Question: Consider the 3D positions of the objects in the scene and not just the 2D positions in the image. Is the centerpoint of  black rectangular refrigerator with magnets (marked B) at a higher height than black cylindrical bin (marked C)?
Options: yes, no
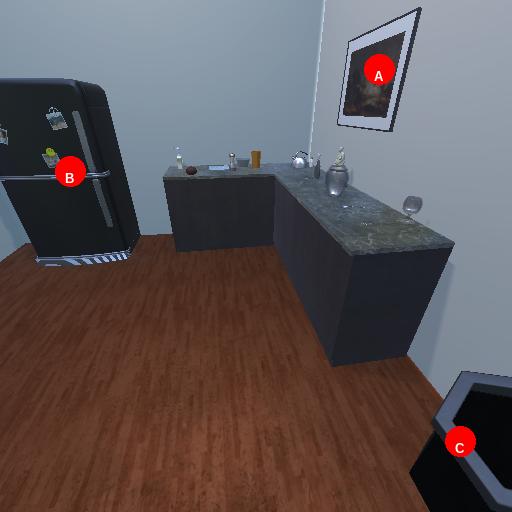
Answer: yes